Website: walmart
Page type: account-selection
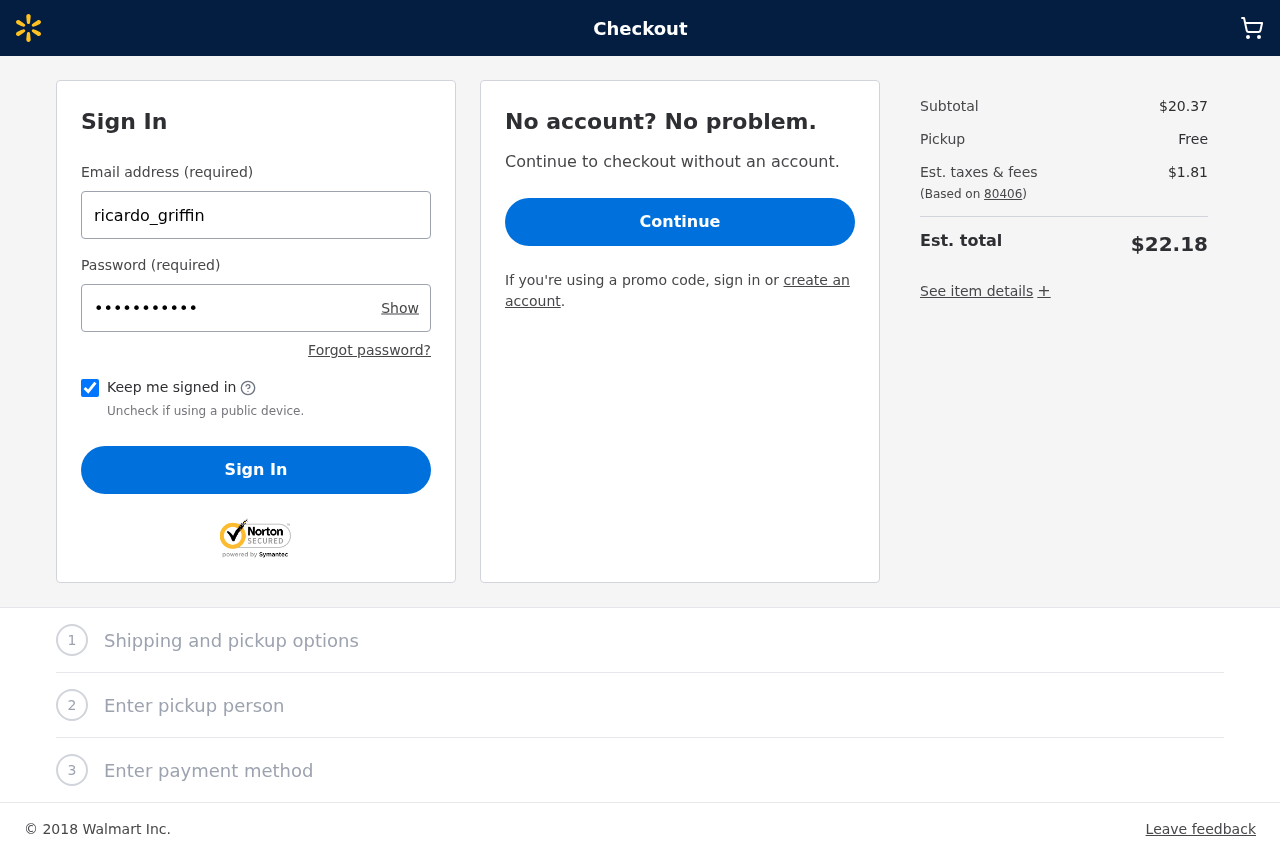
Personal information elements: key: PII_LOGIN_USERNAME
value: ricardo_griffin
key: PII_POSTCODE
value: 80406
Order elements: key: ORDER_SUBTOTAL
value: $20.37
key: ORDER_TAX
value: $1.81
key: ORDER_TOTAL
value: $22.18